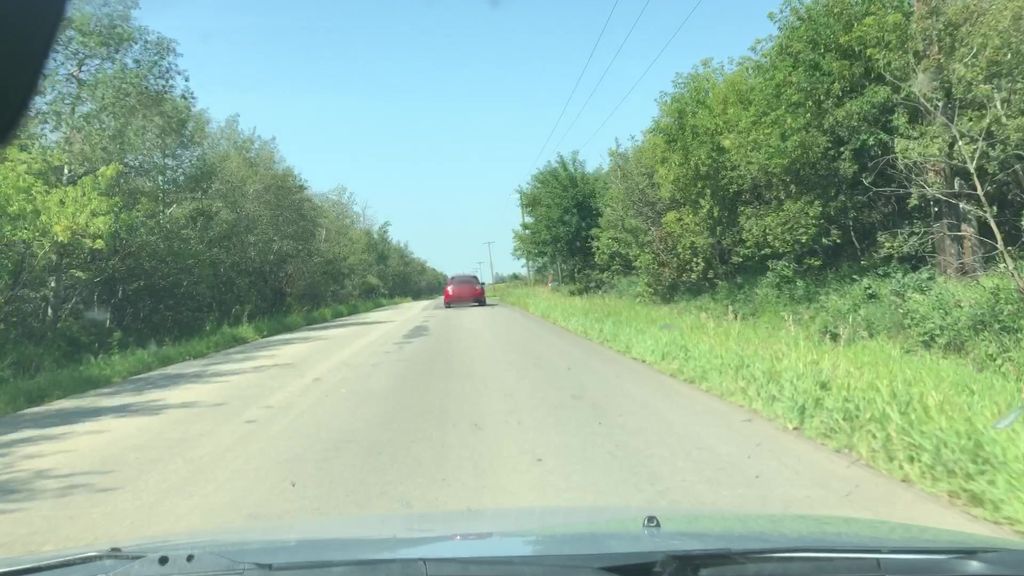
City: edmonton